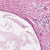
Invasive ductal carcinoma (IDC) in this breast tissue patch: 1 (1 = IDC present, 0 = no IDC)